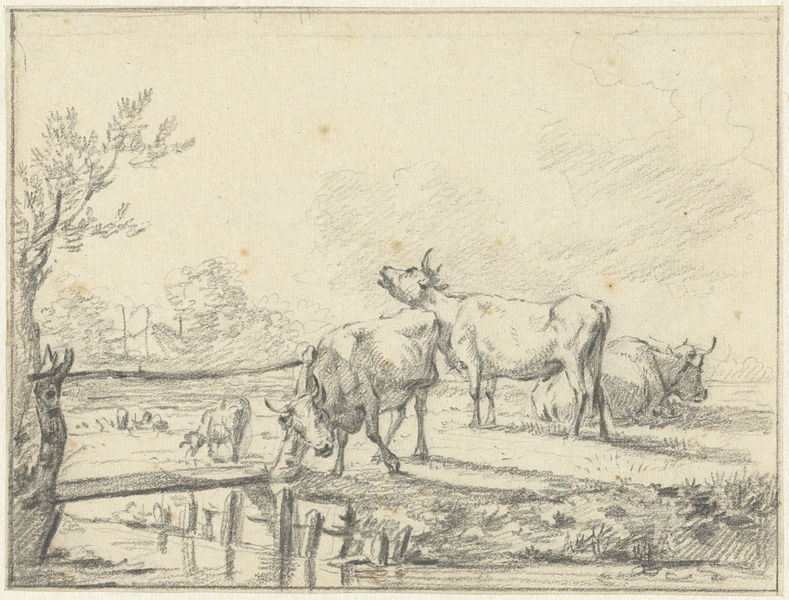
Titel: Koeien in een wei
Künstler: Jan (II) Kobell
Standort: Amsterdam
Institution: Rijksmuseum
Schlagwörter: baum, himmel, wasser, fluss, landschaft, ufer, skizze, zeichnung, gras, bach, kühe, weide, grafik, herde, kuh, rind, steg, striche, pfosten, rinder, bleistiftzeichnung, ochse, blei, muh, muhen, t, baum landschaft